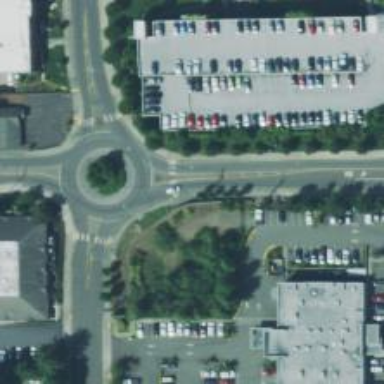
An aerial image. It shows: Tertiary road leading to roundabout junction.